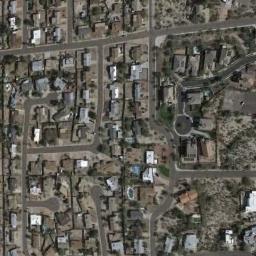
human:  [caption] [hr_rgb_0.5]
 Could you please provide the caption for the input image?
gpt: There are many roads and neatly arranged houses and trees and lawns in densely populated areas .

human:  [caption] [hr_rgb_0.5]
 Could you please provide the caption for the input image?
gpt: The dense residential is on the bare land .

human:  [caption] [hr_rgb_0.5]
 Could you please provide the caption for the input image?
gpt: A dense residential area has lots of houses arranged neatly while some roads go through the residential area .

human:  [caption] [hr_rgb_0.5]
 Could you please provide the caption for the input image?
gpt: There are several paths around the house .

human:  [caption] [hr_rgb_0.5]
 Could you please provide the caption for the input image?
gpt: There are many brown buildings on dense residential area .